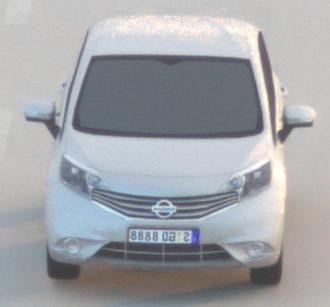
Make: Nissan
Model: Note 1.2
Detailed model: Note (E12) (10/13 - 12/16)
Model produced from: 2013/10
Model produced until: 2015/09
Doors: 5
Color: white
Road condition: dry road
Daytime: sunrise or sunset
Contrast: low contrast